Question: Count the number of objects in the diagram.
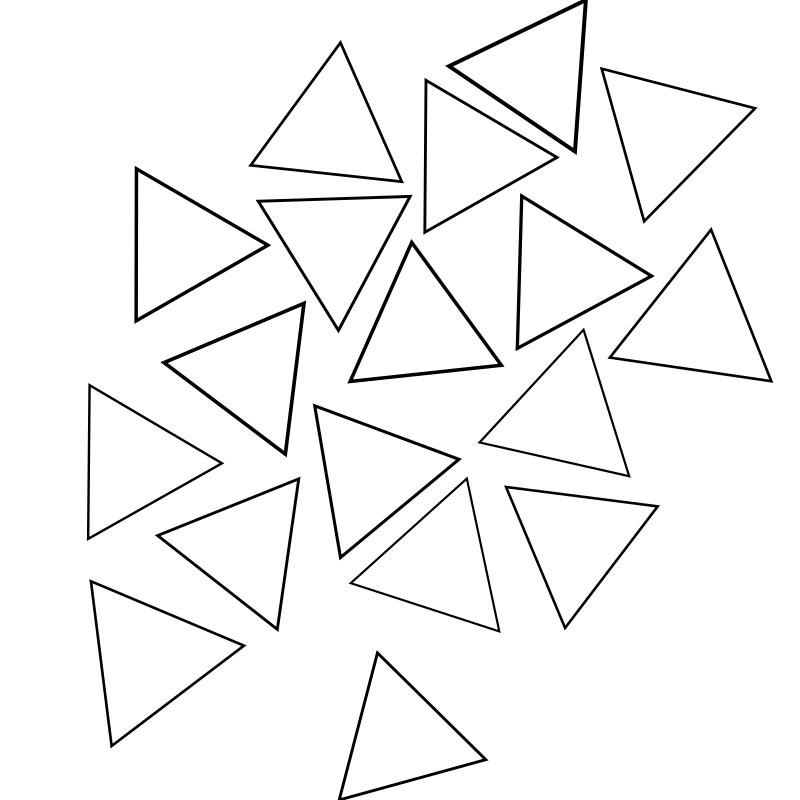
Answer: 18